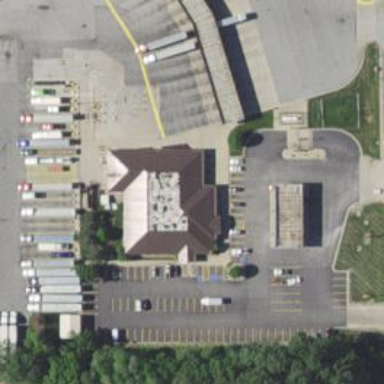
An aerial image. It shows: Convenience shop.